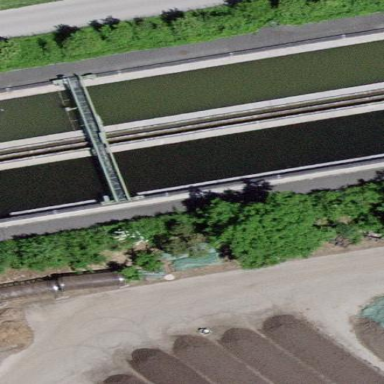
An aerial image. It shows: Body of wastewater.